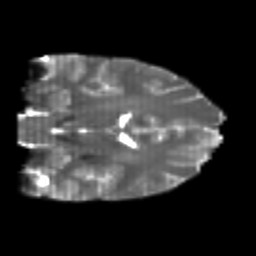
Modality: T2w
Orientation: coronal
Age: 26
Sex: male
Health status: healthy
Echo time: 0.074 s